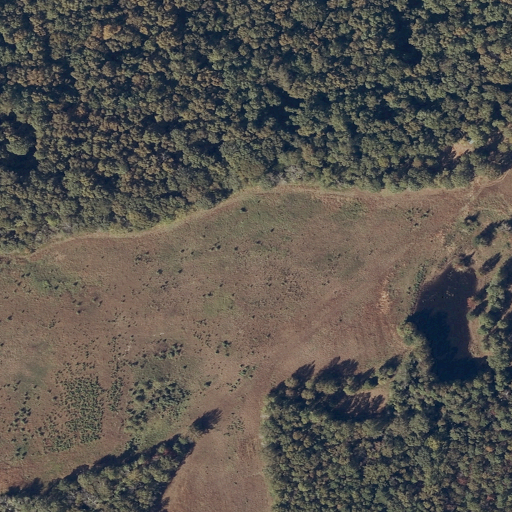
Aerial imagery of mountain in Alabama named Lemley Mountain containing deciduous forest and pasture